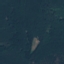
Label: Forest